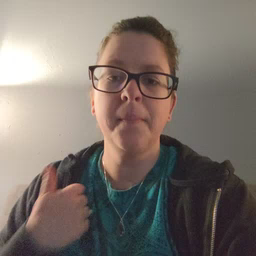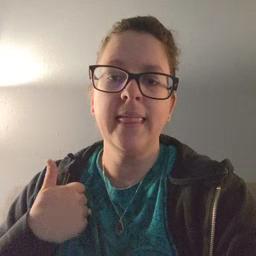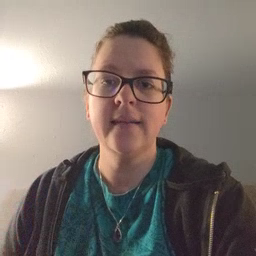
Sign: bath